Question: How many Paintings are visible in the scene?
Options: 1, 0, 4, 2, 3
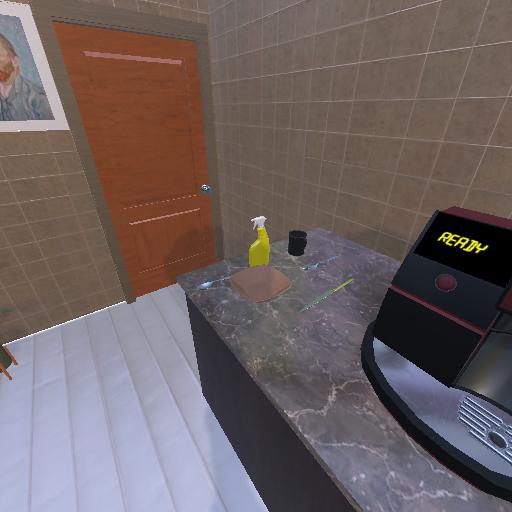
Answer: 1